Question: I would like to create a navigation dropdown menu. Outside of that menu, I want to create a layer that closes the menu when the user clicks on it. When I create this layer the color of it doesn't cover the bottom navigation tabs and I can't find any way to do it.
The layer doesn't cover the bottom tabs

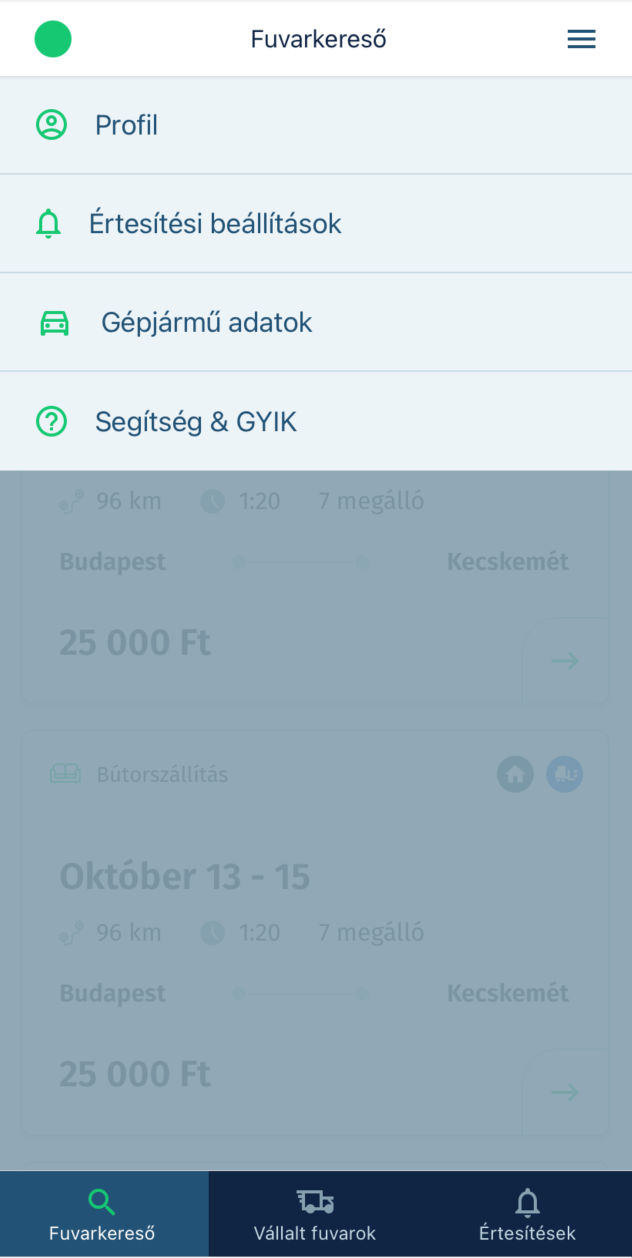
Answer: You could navigate to a modal screen with a header and the menu list and set a transparent card style so you can have a overlay that can navigate back, and a different animation than the default slide:
- <URL>